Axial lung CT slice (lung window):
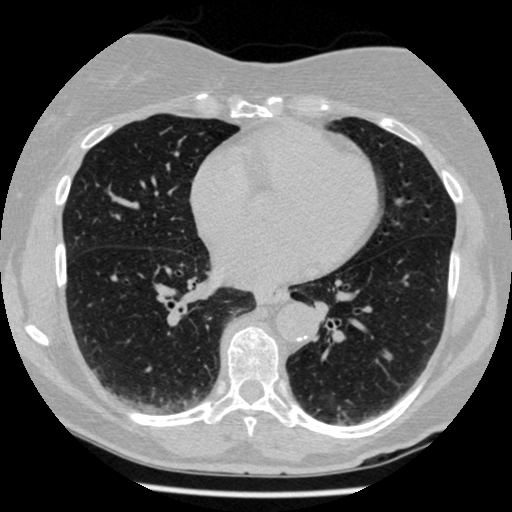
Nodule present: no